Question: I am developing an application based on DropBox API. I am using <URL> code to implement DropBox API. Downloading is working fine. But I am new to DropBox API so it is quite difficult for me to create folders and upload files in a specific folder.
> I have mainly two functionalities are remaining to implement.1 - Get complete folder hierarchy(Folder Structure) of DropBox Account.2 - Upload PDF files into specific folders.
I have attached an image of what i want...

Please tell me the examples or demos for this...
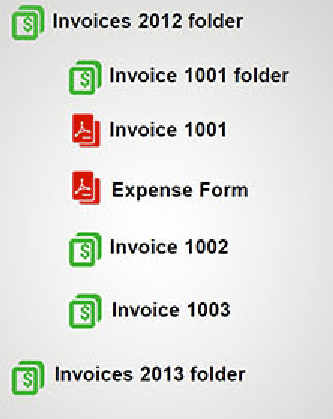
Answer: 1. DBMetaData has a property BOOL isDirectory which helps you to check if it is a directory or not..
2. To create a folder in Dropbox,(which i have already answered here)Create a folder in dropbox using DropBox Core Sdk
3. check if a folder exists already using this
> '''
- (void)restClient:(DBRestClient*)client loadedMetadata:(DBMetadata*)metadata
{
for (DBMetadata* child in metadata.contents)
{
if(child.isDirectory && [child.filename isEqualToString:@"yourFolderName"])
{
// you have that folder Already
// you can upload it here
}
else {
// No you dont have that folder
// Create that folder here and upload
}
}
}
'''